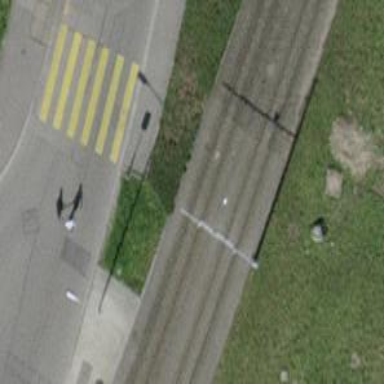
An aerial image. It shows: Tram stop with stop position for public transport.